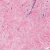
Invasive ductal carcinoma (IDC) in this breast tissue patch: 0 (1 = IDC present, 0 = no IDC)